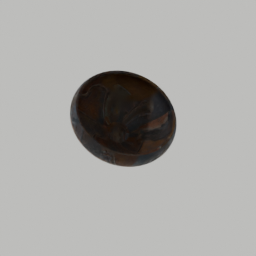
Label: decoration